Field crop: tomato
Growth stage: 1
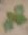
Species: solanum